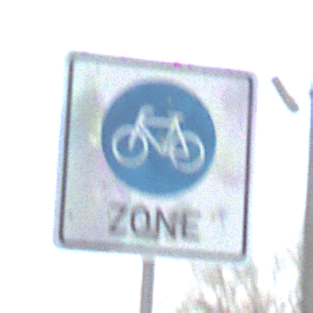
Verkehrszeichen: BeginnFahrradzone
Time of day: MorningAfternoon
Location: Outdoor (Suburban)
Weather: PartlyCloudy
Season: NotSpecified
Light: Natural